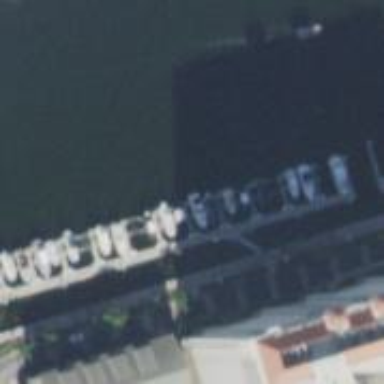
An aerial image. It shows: Dock by the waterway.